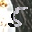
Label: 5